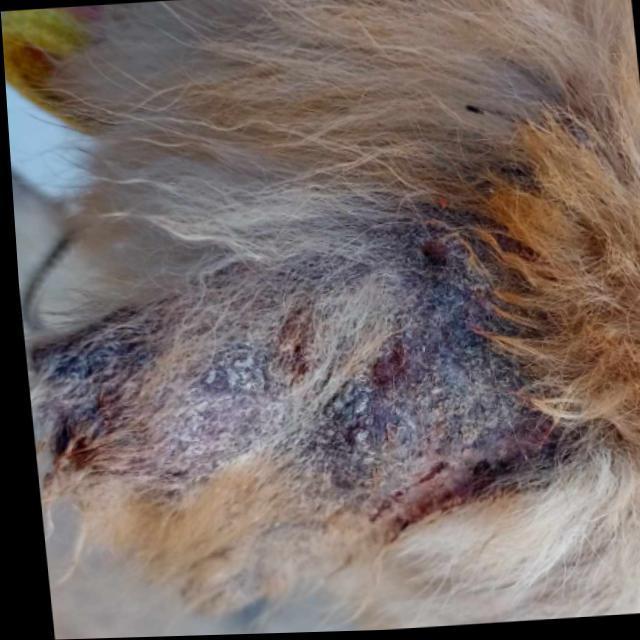
Canine demodicosis (Demodex mange) — caused by Demodex canis mites. Presents with alopecia, follicular papules, pustules, and comedones. Often localized on face and forelimbs.